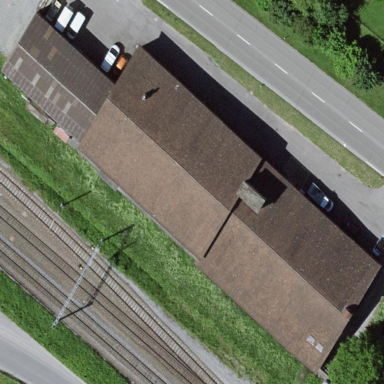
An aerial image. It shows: Industrial building.